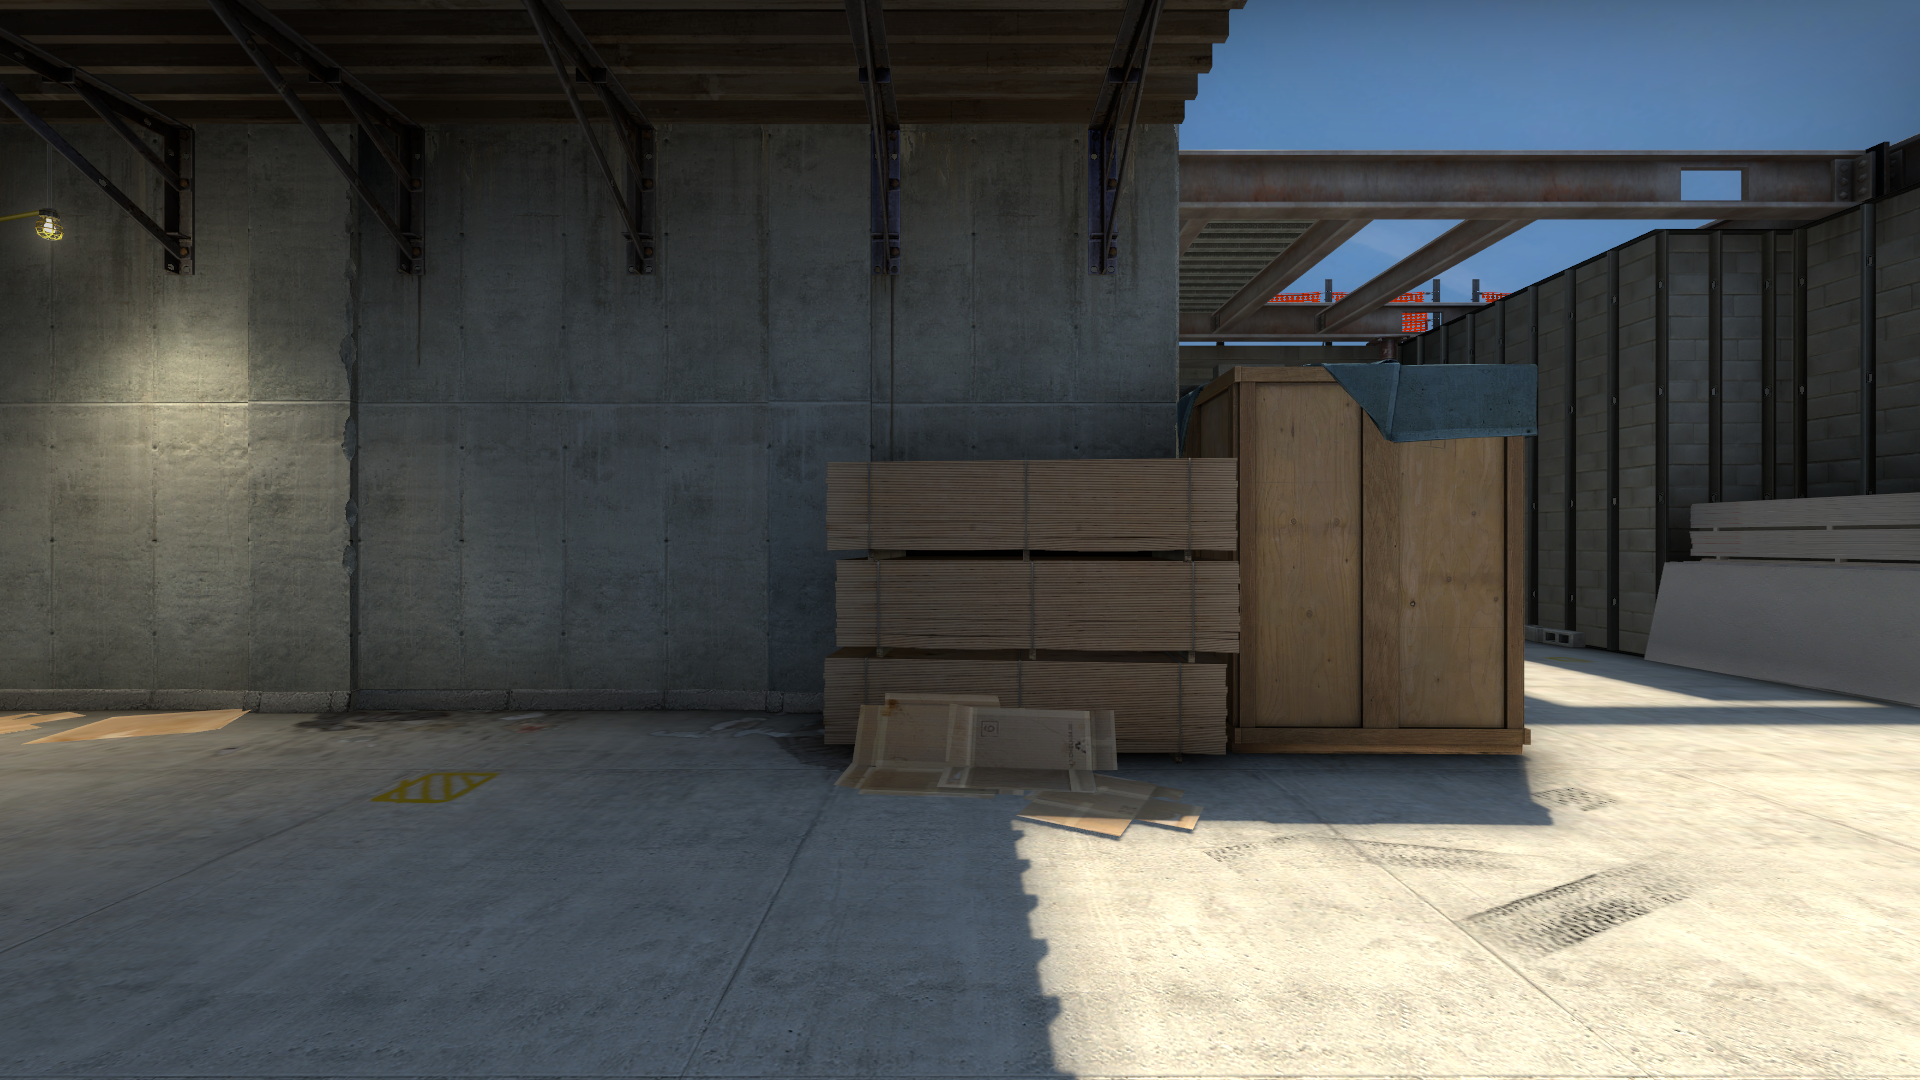
Map: de_vertigo